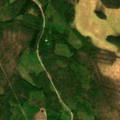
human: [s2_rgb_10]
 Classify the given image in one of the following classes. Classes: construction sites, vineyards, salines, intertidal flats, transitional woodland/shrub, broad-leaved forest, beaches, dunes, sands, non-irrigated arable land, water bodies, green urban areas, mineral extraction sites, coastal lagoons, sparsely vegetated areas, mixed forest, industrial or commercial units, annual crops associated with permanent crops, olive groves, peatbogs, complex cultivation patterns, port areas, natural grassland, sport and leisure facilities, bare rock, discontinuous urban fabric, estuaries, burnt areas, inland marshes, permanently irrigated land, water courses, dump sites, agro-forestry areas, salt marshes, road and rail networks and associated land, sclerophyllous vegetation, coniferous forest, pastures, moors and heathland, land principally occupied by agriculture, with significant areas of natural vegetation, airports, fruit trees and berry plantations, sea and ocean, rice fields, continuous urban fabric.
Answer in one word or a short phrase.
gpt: broad-leaved forest, coniferous forest, mixed forest